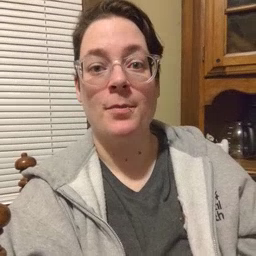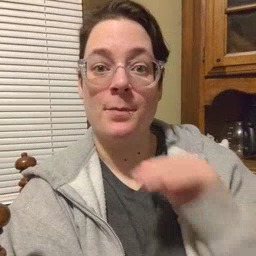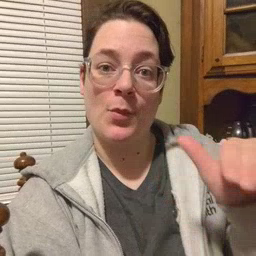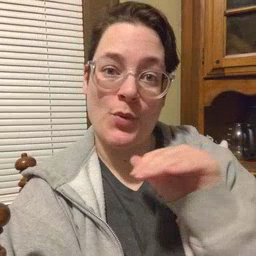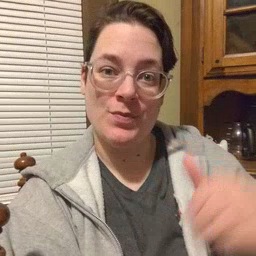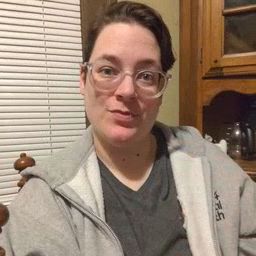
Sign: pool